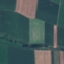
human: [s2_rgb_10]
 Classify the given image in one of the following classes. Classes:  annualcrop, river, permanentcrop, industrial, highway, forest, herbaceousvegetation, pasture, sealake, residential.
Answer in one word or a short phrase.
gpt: AnnualCrop